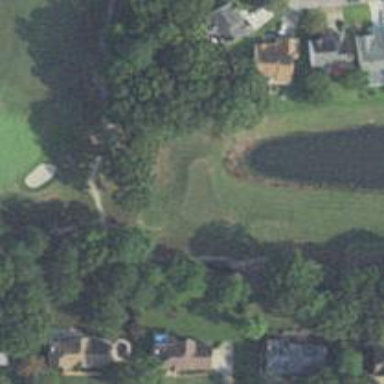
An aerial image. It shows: Golf hole.